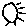
Label: sun